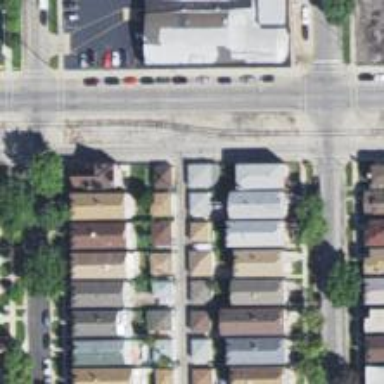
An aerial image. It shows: Alleyway designated as service road.